Question: Under 'SourceTree', when you click a file on the list, it nicely shows the changes made to it.
Suddendly, my 'SourceTree' stopped showing edits made into a 'XAML' file. The window showing the edits is completely blank even if there are edits made to the XAML file.
Previously the edits were showing correctly but suddendly they stopped to be shown.

Is there a way to fix this somehow?
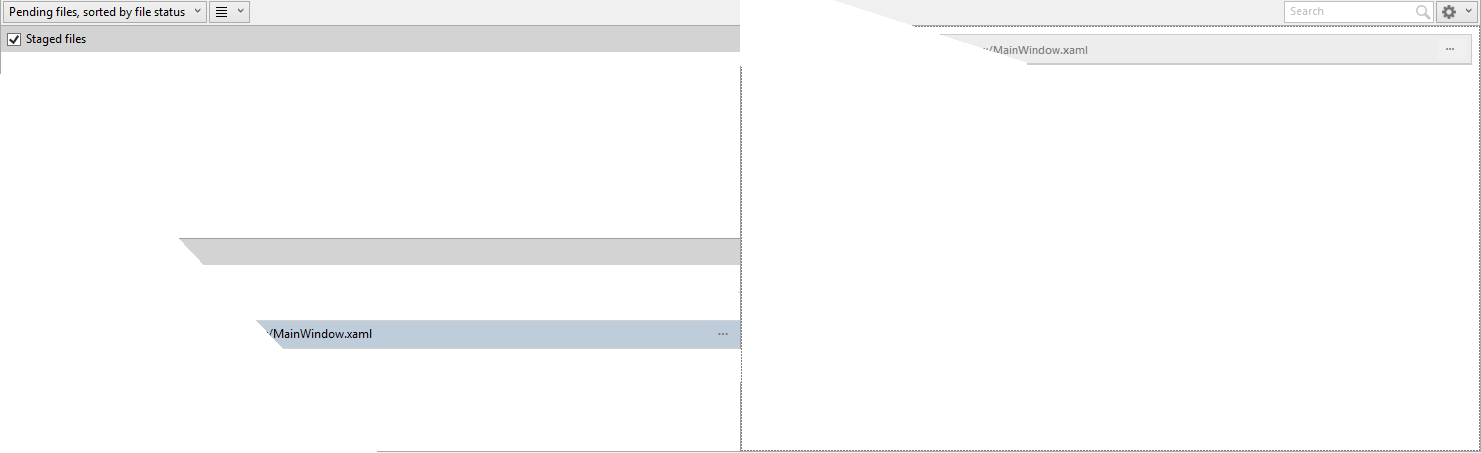
Answer: I found an answer to this.
The 'XAML' file was very big with lot of changes and 'SourceTree' was configured to view differences only up to a certain magnitude.
Under 'SourcTree', you can go Tools->Options and specify Size Limit (Text) and Size Limit (Binary) values. By increasing these values the differences in 'XAML' are again showing.